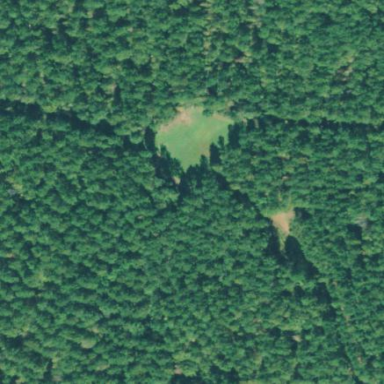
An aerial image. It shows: Coniferous forest area.